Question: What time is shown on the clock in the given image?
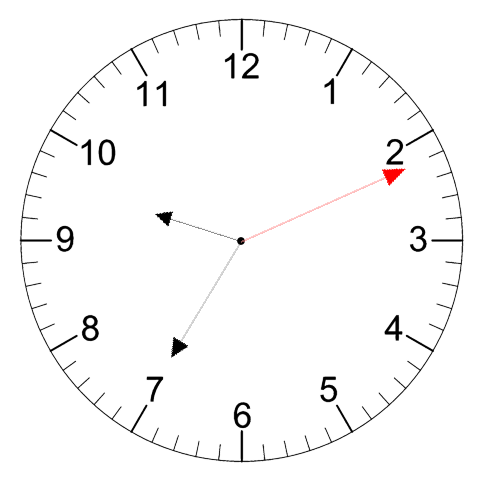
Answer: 09:35:11